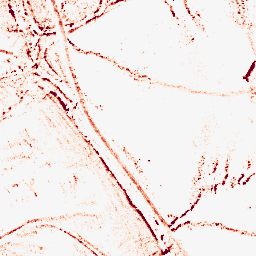
Category: morphological
Decomposition family: morphological_rect
Decomposition parameters: operation: opening
width: 5
height: 5
Upsampling method: quartic
Upsampling parameters: scale: 8
Upsampling scale: 8